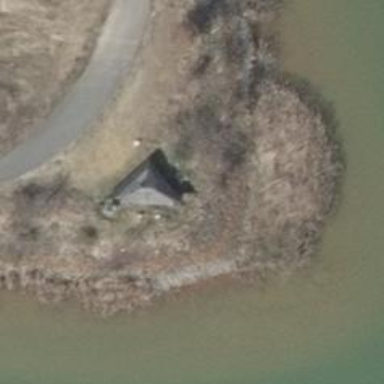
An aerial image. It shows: Shelter.